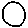
Label: circle